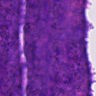
Metastatic tissue present: no